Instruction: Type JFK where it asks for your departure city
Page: home
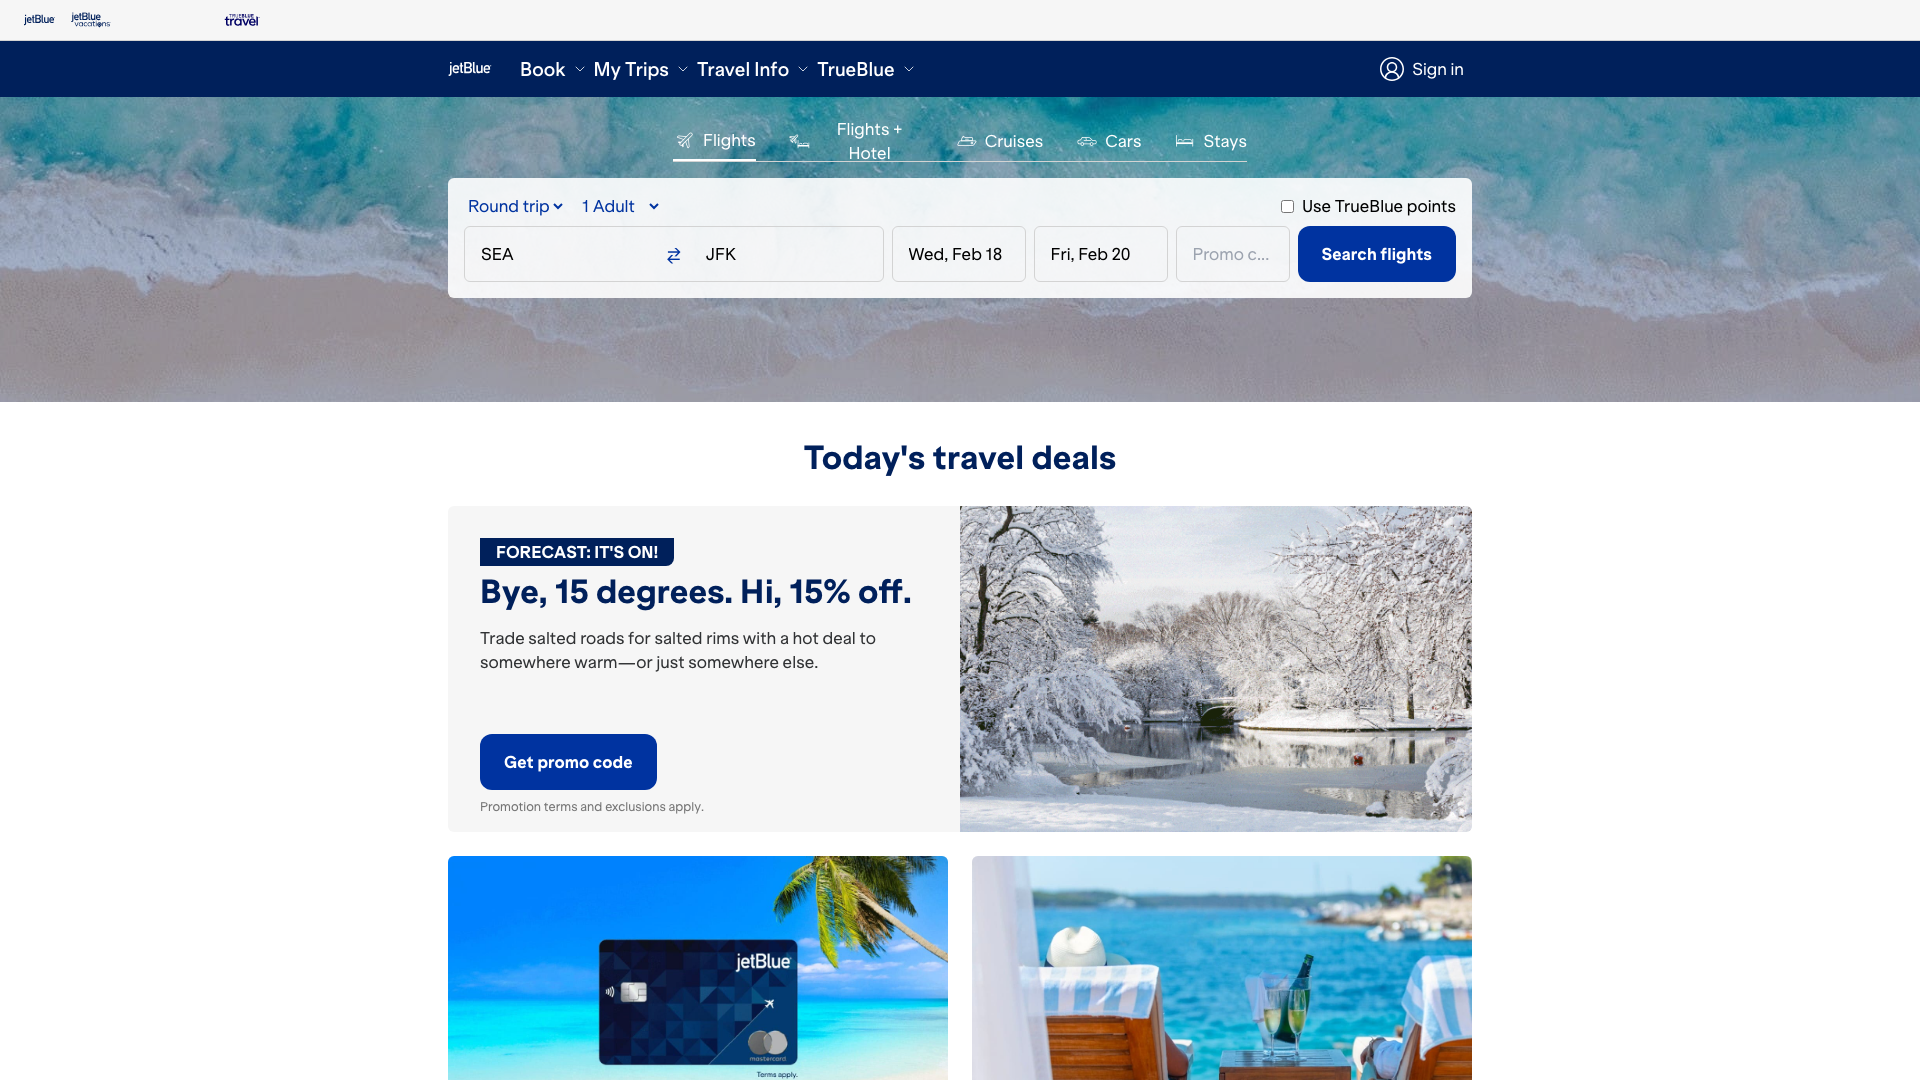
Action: type